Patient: sex M, age 65
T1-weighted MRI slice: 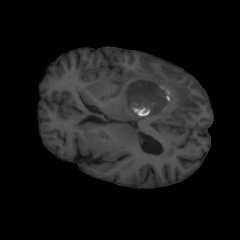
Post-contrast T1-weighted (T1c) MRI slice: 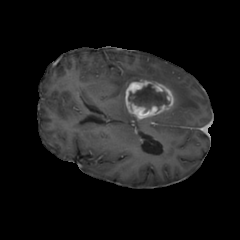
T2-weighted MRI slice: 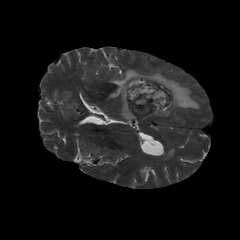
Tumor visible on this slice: yes
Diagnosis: Glioblastoma, IDH-wildtype
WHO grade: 4